Question: I have a beautiful 'mlr3' ensemble model (combined 'glmnet' and 'glm') for binary prediction, see details <URL>
'''
library("mlr3verse")
library("dplyr")
# get example data
data(PimaIndiansDiabetes, package="mlbench")
data <- PimaIndiansDiabetes
# add an additional predictor "superdoc" which is not entered in the glmnet but in the final glm
set.seed(2323)
data %>%
rowwise() %>%
mutate(superdoc=case_when(diabetes=="pos" ~ as.numeric(sample(0:2,1)), TRUE~ 0)) %>%
ungroup -> data
# make a rather small train set
set.seed(23)
test.data <- sample_n(data,70,replace=FALSE)
# creat elastic net regression
glmnet_lrn = lrn("classif.cv_glmnet", predict_type = "prob")
# create the learner out-of-bag predictions
glmnet_cv1 = po("learner_cv", glmnet_lrn, id = "glmnet")
# PipeOp that drops 'superdoc', i.e. selects all except 'superdoc'
# (ID given to avoid ID clash with other selector)
drop_superdoc = po("select", id = "drop.superdoc",
selector = selector_invert(selector_name("superdoc")))
# PipeOp that selects 'superdoc' (and drops all other columns)
select_superdoc = po("select", id = "select.superdoc",
selector = selector_name("superdoc"))
# superdoc along one path, the fitted model along the other
stacking_layer = gunion(list(
select_superdoc,
drop_superdoc %>>% glmnet_cv1
)) %>>% po("featureunion", id = "union1")
# final logistic regression
log_reg_lrn = lrn("classif.log_reg", predict_type = "prob")
# combine ensemble model
ensemble = stacking_layer %>>% log_reg_lrn
#define tests
train.task <- TaskClassif$new("test.data", test.data, target = "diabetes")
# make ensemble learner
elearner = as_learner(ensemble)
'''
'''
ensemble$plot(html = FALSE)
'''

'''
'''
If I train it with different set.seed, I get different coefficients.
I think this is mainly caused by the <URL> and could be migitated by repeated cross-validation.
'''
# Train the Learner:
# seed 1
elearner = as_learner(ensemble)
set.seed(22521136)
elearner$train(train.task) -> seed1
# seed 2
elearner = as_learner(ensemble)
set.seed(12354)
elearner$train(train.task) -> seed2
# different coefficients of the glment model
coef(seed1$model$glmnet$model, s ="lambda.min")
#> 9 x 1 sparse Matrix of class "dgCMatrix"
#> 1
#> (Intercept) -6.238598277
#> age .
#> glucose 0.023462376
#> insulin -0.001007037
#> mass 0.055587740
#> pedigree 0.322911217
#> pregnant 0.137419564
#> pressure .
#> triceps .
coef(seed2$model$glmnet$model, s ="lambda.min")
#> 9 x 1 sparse Matrix of class "dgCMatrix"
#> 1
#> (Intercept) -6.876802620
#> age .
#> glucose 0.025601712
#> insulin -0.001500856
#> mass 0.063029550
#> pedigree 0.464369417
#> pregnant 0.155971123
#> pressure .
#> triceps .
# different coefficients of the final regression model
seed1$model$classif.log_reg$model$coefficients
#> (Intercept) superdoc glmnet.prob.neg glmnet.prob.pos
#> -9.438452 23.710923 8.726956 NA
seed2$model$classif.log_reg$model$coefficients
#> (Intercept) superdoc glmnet.prob.neg glmnet.prob.pos
#> <PHONE> 23.<PHONE> -5.<PHONE> NA
'''
## Question:
Where and how could a repeated cross-validation be entered in my 'mlr3' ensemble model to migitate these varying results? Any help is very appreciated.
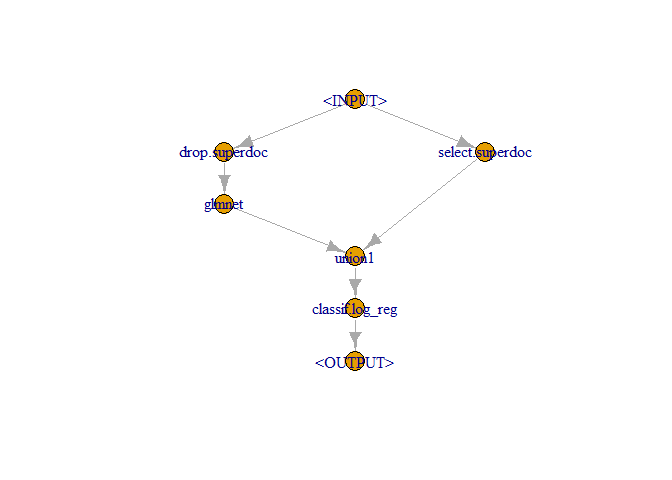
Answer: Thanks to missuse's comment, his marvellous tutorial (<URL> I think I could solve my question.
Replace '"classif.cv_glmnet"' with '"classif.glmnet"'
'''
# Add tuning
resampling = rsmp("repeated_cv")
resampling$param_set$values = list(repeats = 10, folds=5)
ps_ens = ParamSet$new(
list(
ParamDbl$new("glmnet.alpha", 0, 1),
ParamDbl$new("glmnet.s", 0, 1)))
auto1 = AutoTuner$new(
learner = elearner,
resampling = resampling,
measure = msr("classif.auc"),
search_space = ps_ens,
terminator = trm("evals", n_evals = 5), # to limit running time
tuner = tnr("random_search")
)
'''
Train with different 'set.seed' and get same coefficients
'''
# Train with different set.seed
#first
set.seed(22521136)
at1= auto1
at1$train(train.task) -> seed1
# second
set.seed(12354)
at2= auto1
at2$train(train.task) -> seed2
# Compare coefficients of the learners
# classif.log_reg
seed1$model$learner$model$classif.log_reg$model$coefficients
# (Intercept) superdoc glmnet.prob.neg glmnet.prob.pos
# 2.467855 21.570766 -6.966693 NA
seed2$model$learner$model$classif.log_reg$model$coefficients
# (Intercept) superdoc glmnet.prob.neg glmnet.prob.pos
# 2.467855 21.570766 -6.966693 NA
#classif.glmnet
coef(at1$learner$model$glmnet$model, alpha=at1$tuning_result$glmnet.alpha,s=at1$tuning_result$glmnet.s)
# 9 x 1 sparse Matrix of class "dgCMatrix"
# 1
# (Intercept) -3.<PHONE>
# age <PHONE>
# glucose <PHONE>
# insulin <PHONE>
# mass <PHONE>
# pedigree <PHONE>
# pregnant <PHONE>
# pressure <PHONE>
# triceps -<PHONE>
coef(at2$learner$model$glmnet$model, alpha=at2$tuning_result$glmnet.alpha,s=at2$tuning_result$glmnet.s)
# 9 x 1 sparse Matrix of class "dgCMatrix"
# 1
# (Intercept) -3.<PHONE>
# age <PHONE>
# glucose <PHONE>
# insulin <PHONE>
# mass <PHONE>
# pedigree <PHONE>
# pregnant <PHONE>
# pressure <PHONE>
# triceps -<PHONE>
'''